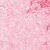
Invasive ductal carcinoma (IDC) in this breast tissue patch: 0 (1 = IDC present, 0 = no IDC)